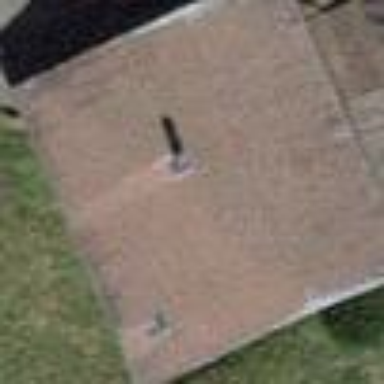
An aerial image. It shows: Shed building.